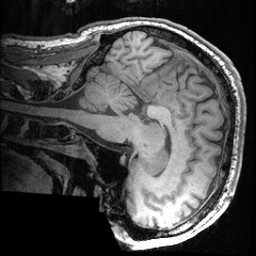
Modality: T1w
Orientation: sagittal
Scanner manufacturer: ge
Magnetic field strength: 3 T
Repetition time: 0.008572 s
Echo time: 0.003384 s